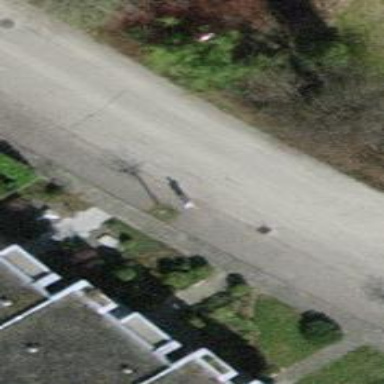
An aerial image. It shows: Urban area featuring tree as natural element.